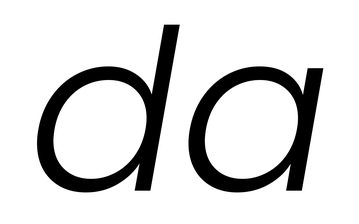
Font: Poppins-LightItalic